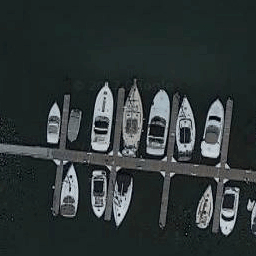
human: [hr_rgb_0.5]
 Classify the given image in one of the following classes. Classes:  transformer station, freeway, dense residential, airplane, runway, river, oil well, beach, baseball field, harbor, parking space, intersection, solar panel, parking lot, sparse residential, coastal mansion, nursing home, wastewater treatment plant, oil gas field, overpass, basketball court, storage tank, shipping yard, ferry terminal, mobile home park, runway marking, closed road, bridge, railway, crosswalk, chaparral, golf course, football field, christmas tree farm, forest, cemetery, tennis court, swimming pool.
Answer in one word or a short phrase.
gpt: harbor